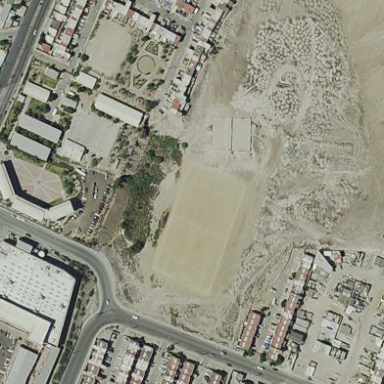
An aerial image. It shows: Soccer pitch for leisureland activities.